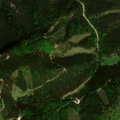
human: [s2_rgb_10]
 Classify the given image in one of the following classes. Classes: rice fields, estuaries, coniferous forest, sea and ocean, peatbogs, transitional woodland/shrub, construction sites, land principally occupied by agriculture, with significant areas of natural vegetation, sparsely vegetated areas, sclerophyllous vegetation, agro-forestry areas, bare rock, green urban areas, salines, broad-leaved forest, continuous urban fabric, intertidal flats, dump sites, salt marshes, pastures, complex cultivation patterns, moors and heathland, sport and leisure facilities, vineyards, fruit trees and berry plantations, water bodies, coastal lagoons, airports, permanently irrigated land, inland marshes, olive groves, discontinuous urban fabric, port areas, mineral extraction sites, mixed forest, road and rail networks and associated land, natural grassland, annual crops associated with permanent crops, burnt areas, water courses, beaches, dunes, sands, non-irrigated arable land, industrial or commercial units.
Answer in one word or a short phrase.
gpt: pastures, coniferous forest, mixed forest, natural grassland